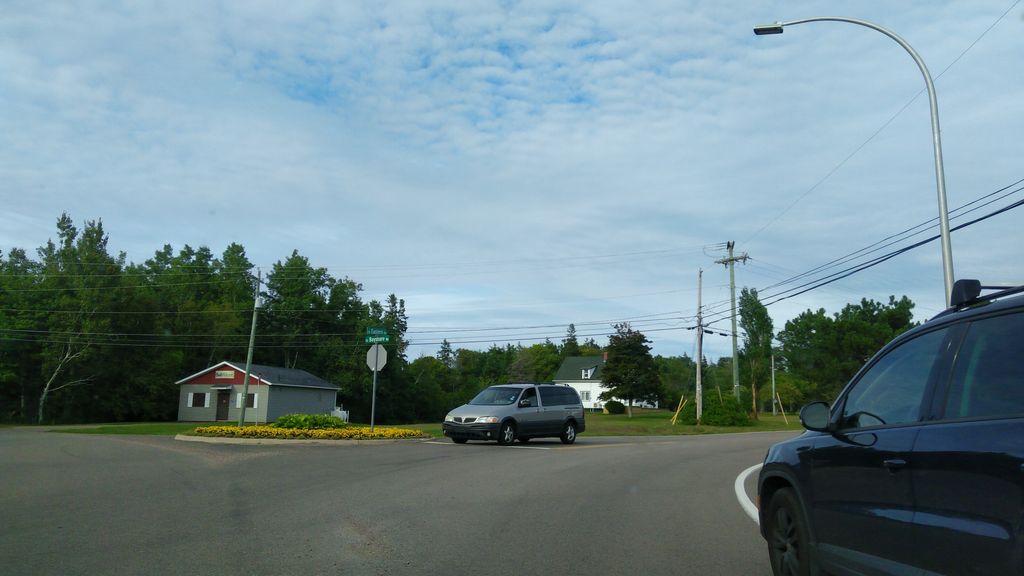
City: charlottetown